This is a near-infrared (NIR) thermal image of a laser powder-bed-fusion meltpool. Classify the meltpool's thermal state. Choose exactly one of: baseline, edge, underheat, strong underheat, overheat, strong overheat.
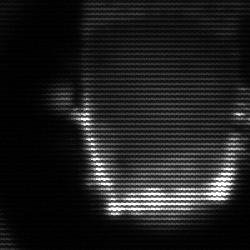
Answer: baseline